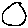
Label: circle